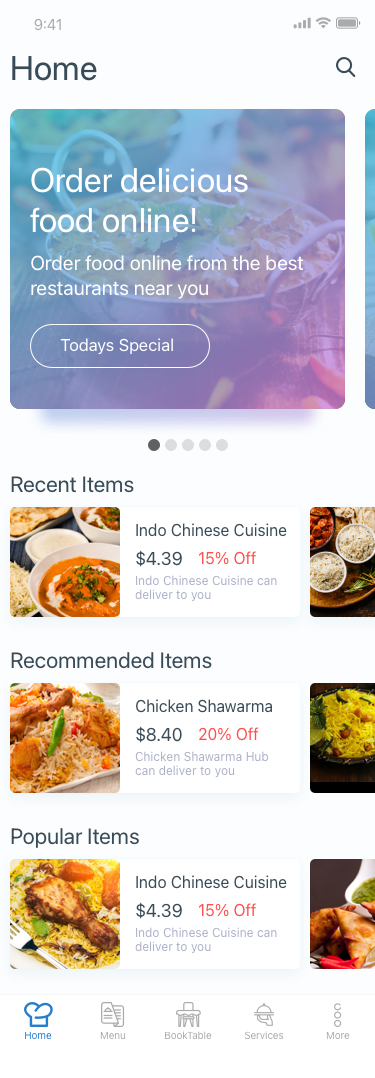
Text in this UI design:
Order delicious
food online!
Order food online from the best
restaurants near you
Todays Special
Recent Items
Indo Chinese Cuisine
15% Off
$4.39
Indo Chinese Cuisine can
deliver to you
Recommended Items
Chicken Shawarma
20% Off
$8.40
Chicken Shawarma Hub
can deliver to you
Popular Items
Indo Chinese Cuisine
15% Off
$4.39
Indo Chinese Cuisine can
deliver to you